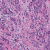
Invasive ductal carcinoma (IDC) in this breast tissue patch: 1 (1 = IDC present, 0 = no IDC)